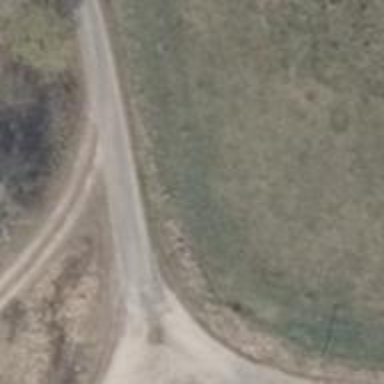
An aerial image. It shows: Asphalt road designated for service vehicles.